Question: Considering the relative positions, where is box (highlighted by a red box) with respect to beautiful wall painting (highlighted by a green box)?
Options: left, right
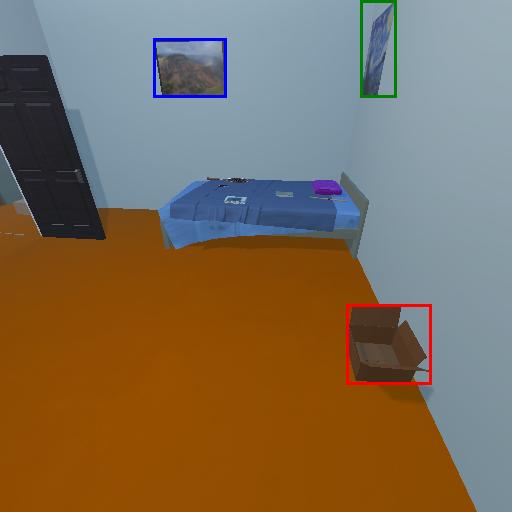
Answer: left